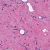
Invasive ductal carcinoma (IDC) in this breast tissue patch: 0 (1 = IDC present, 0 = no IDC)